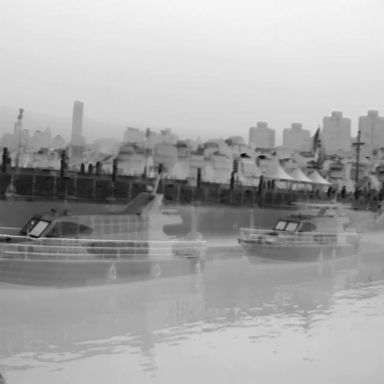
There are two canoes in the infrared image.